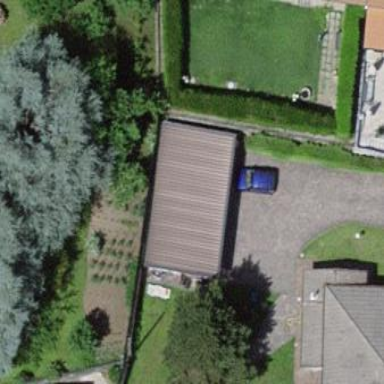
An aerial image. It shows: Garage.